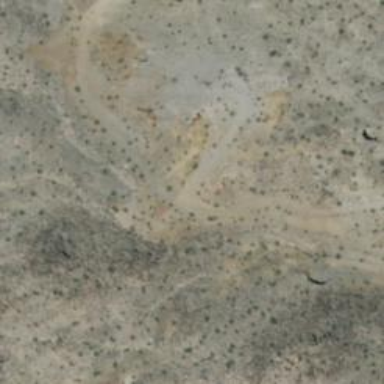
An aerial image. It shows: Quarry area.